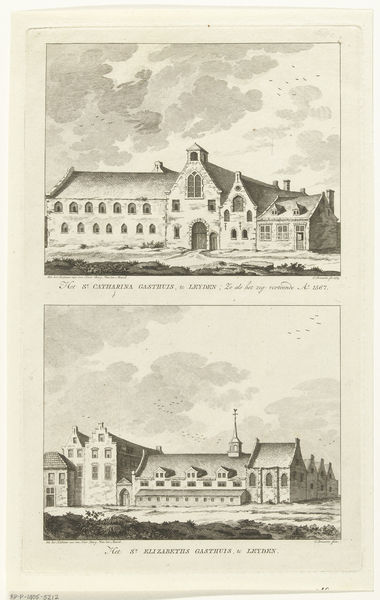
Titel: Twee gezichten op kloosters te Leiden: Catharina-gasthuis anno 1567 en Elisabethsgasthuis
Künstler: Cornelis Brouwer
Standort: Amsterdam
Institution: Rijksmuseum
Schlagwörter: himmel, weiß, wolken, aquarell, fenster, schwarz, zeichnung, haus, schloss, häuser, vögel, blatt, turm, schrift, ansicht, türen, zwei, giebel, architecture, church, hall, palace, white, black, gray, grey, portrait, windows, print, two, zinnen, buch, burg, druck, stich, seite, text, wine, cloud, clouds, sky, stone, romanik, building, house, landscape, see, houses, tower, grass, drawing, black and white, bird, illustration, sketch, birds, pen, schlösser, door, burgen, doors, historical, cathedral, ink, brick, buildings, mansion, factory, school, engraving, monastery, pencil, book, lithograph, chimney, steeple, flock, residence, plate, big, words, churches, sketches, chateau, winery, illustraion, leyden